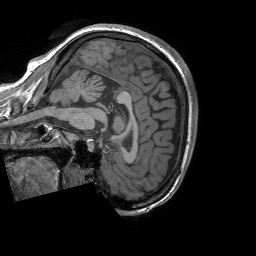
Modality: T1w
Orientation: sagittal